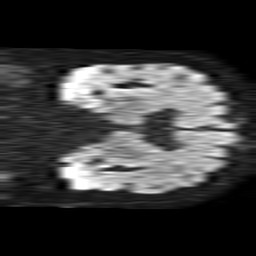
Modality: TRACE
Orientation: coronal
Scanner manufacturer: philips
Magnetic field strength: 1.5 T
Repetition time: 4.6 s
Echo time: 0.08631 s